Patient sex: M
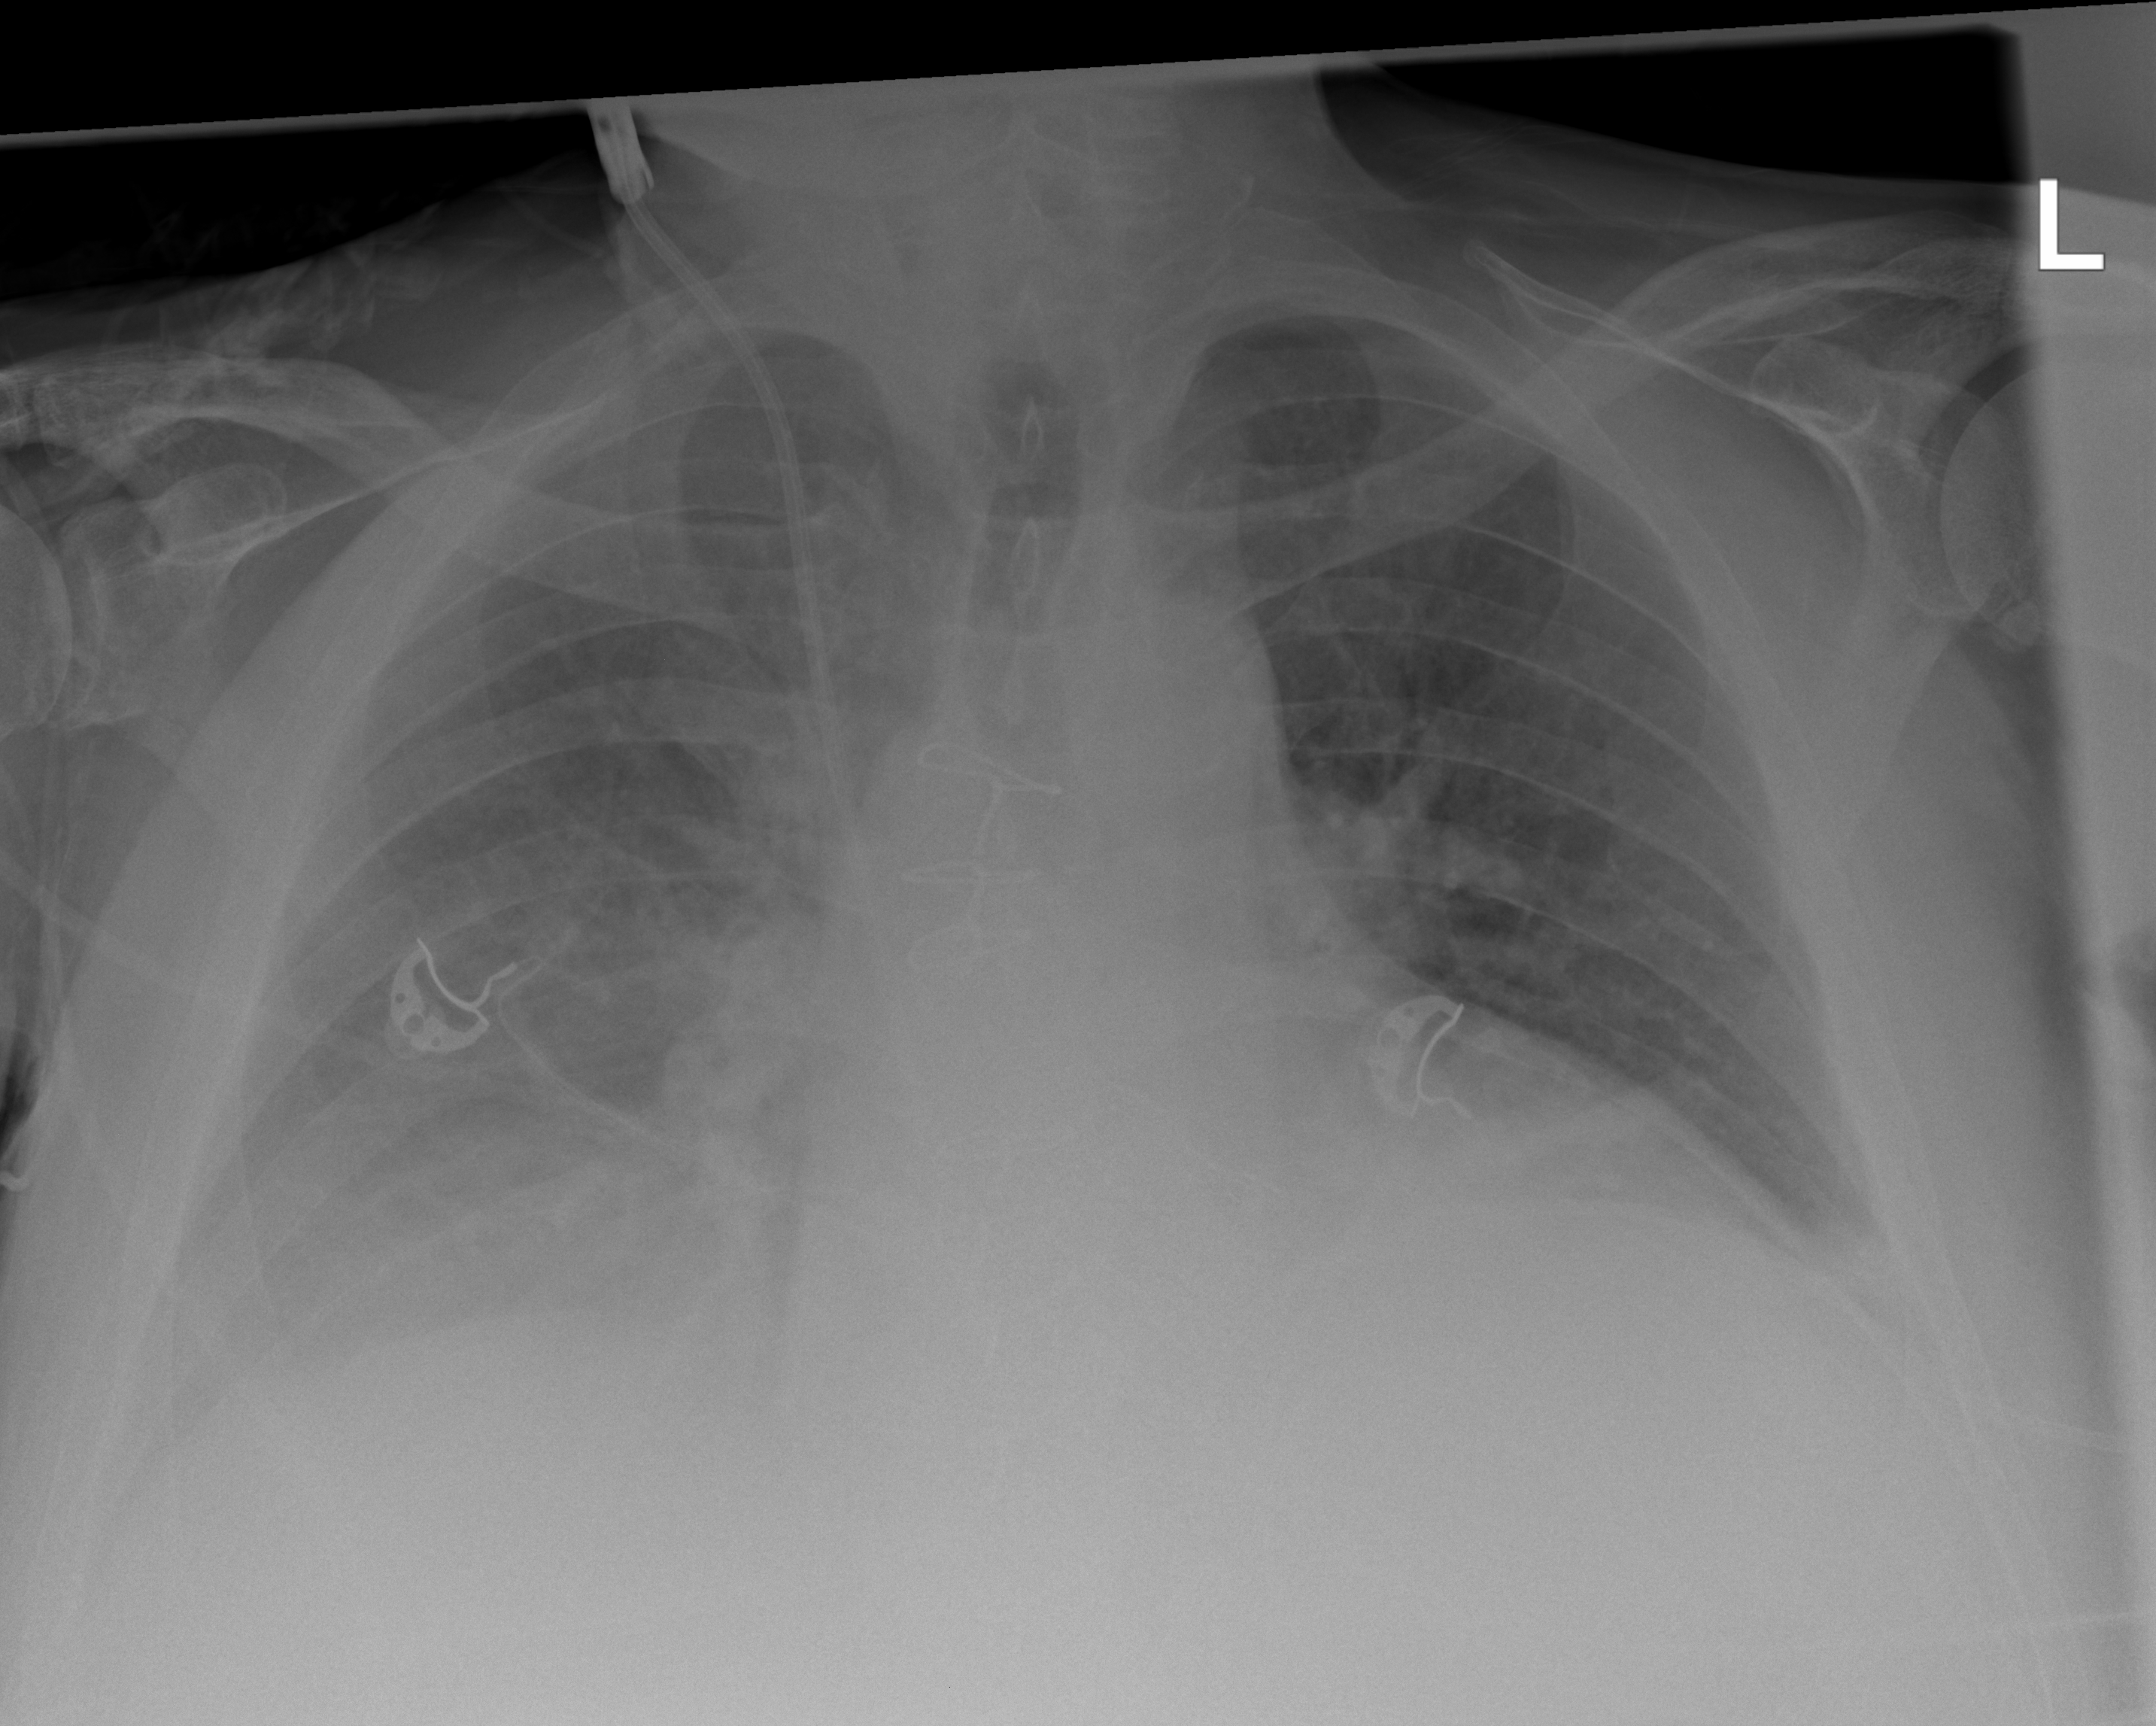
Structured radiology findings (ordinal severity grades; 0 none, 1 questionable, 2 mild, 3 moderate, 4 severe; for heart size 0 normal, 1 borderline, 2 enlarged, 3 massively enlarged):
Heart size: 2
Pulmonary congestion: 2
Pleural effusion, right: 2
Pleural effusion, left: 2
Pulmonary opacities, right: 1
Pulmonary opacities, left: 0
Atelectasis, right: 2
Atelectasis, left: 2